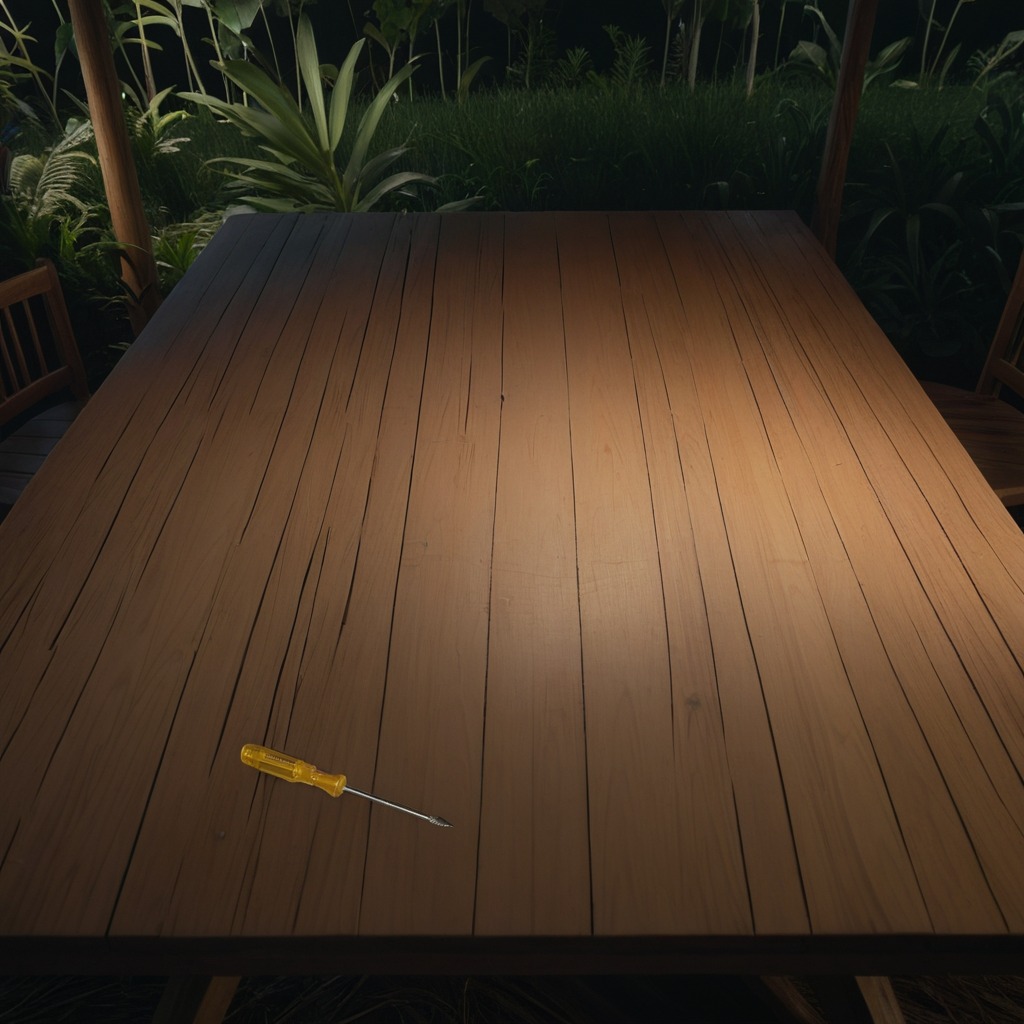
A screwdriver lies on the wooden table inside a jungle field workshop tent at night.